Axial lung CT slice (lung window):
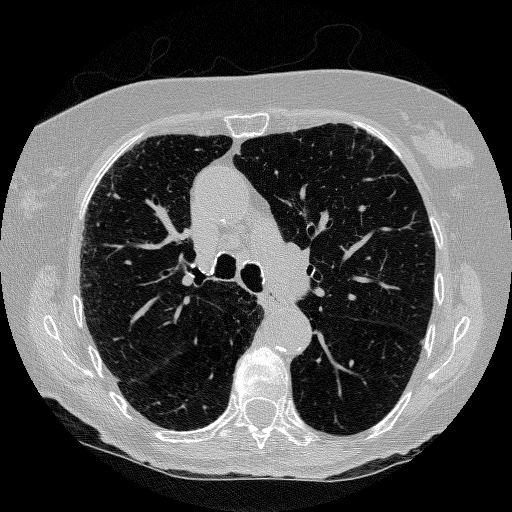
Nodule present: no